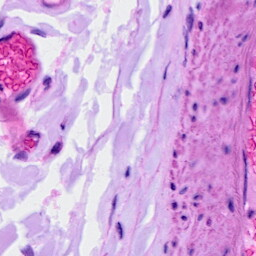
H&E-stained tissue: Ovarian